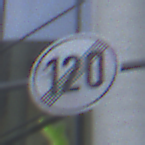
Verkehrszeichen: EndeGeschwindigkeit120
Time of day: SunriseSunset
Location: Outdoor (Urban)
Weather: PartlyCloudy
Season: NotSpecified
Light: Natural